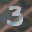
Label: 3